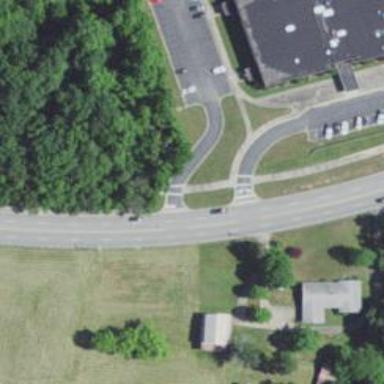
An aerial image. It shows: Tertiary road with sidewalk on the left.